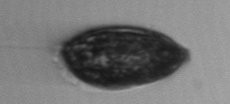
Label: Prorocentrum